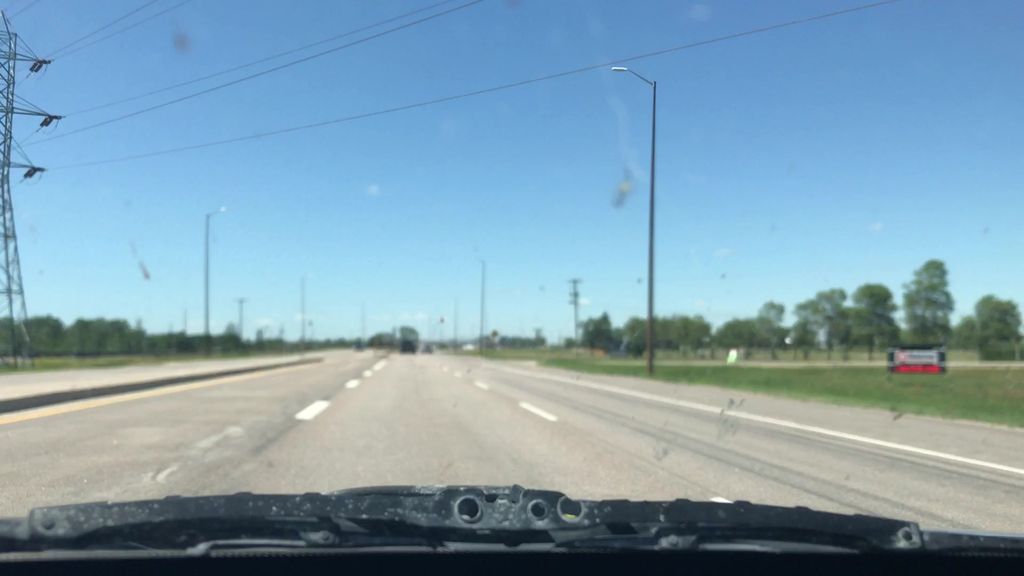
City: winnipeg